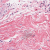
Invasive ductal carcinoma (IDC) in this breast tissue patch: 1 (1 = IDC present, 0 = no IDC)